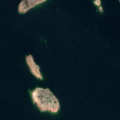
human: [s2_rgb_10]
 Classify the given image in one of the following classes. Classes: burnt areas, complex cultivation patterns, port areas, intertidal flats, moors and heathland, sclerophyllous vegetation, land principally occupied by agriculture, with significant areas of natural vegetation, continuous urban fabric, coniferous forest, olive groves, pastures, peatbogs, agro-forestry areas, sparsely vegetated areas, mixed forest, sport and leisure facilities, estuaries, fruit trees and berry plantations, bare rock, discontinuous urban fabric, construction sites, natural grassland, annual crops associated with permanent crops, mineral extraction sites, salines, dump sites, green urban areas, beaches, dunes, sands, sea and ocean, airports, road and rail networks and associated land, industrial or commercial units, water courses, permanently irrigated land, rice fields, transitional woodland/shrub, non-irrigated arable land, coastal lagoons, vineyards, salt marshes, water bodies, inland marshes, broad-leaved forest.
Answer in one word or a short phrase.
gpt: sea and ocean